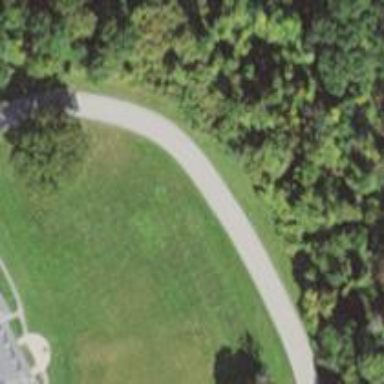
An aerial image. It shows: Residential driveway designated as service road.